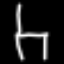
Label: chair